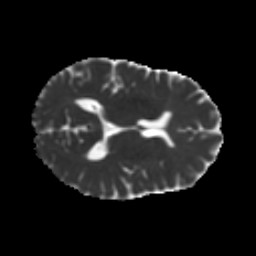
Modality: MD
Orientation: axial
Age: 51
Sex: female
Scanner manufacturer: ge
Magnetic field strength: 3 T
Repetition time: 7.8 s
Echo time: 0.0606 s